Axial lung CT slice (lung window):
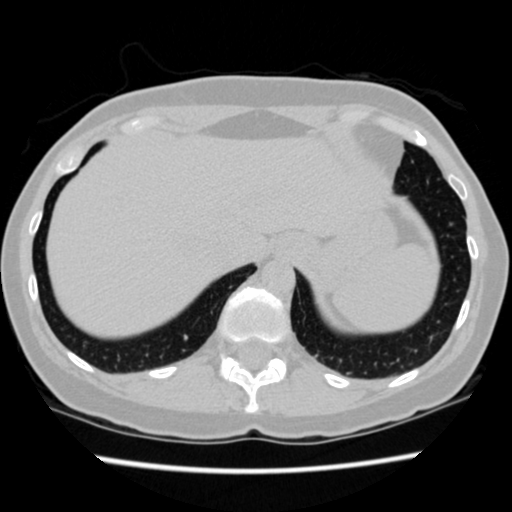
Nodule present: no